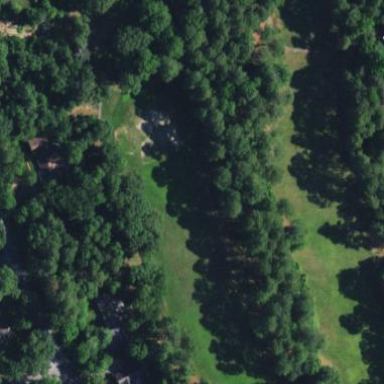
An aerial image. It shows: Beautiful woodland area.